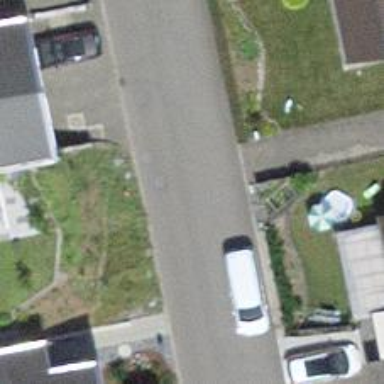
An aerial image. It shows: Paved footway.